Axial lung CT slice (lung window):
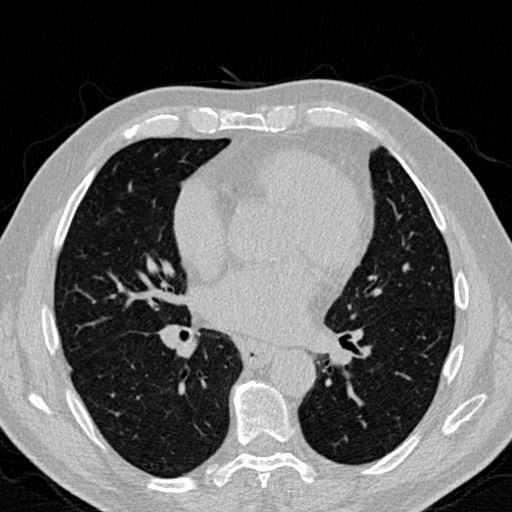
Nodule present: no